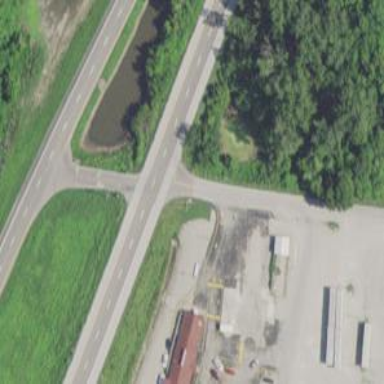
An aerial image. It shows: Trunk highway.